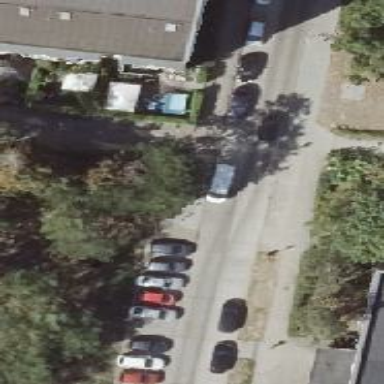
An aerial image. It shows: Footway along the road.